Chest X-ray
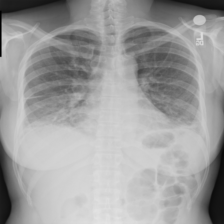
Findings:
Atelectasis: negative
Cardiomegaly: negative
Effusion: positive
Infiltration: negative
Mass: negative
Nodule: negative
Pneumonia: positive
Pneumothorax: negative
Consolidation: negative
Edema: negative
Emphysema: negative
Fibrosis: negative
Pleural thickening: positive
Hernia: negative